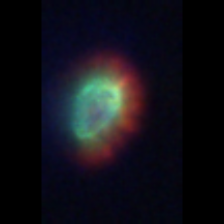
Taxon: NanoPlankton
Group: Other